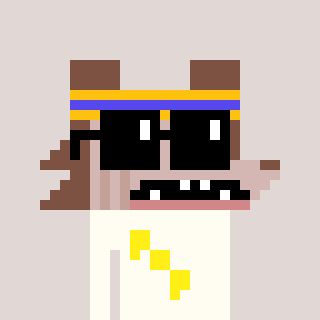
a pixel art character with square black sunglasses, a werewolf-shaped head and a grayscale-colored body on a warm background